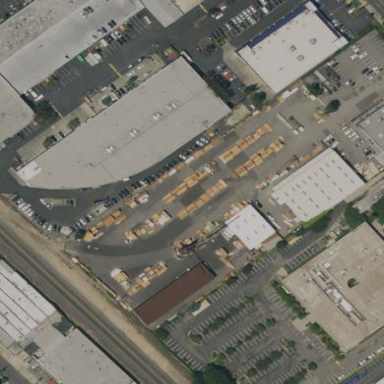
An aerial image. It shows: Warehouse.